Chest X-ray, PA view. Patient: 43 years old, sex F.
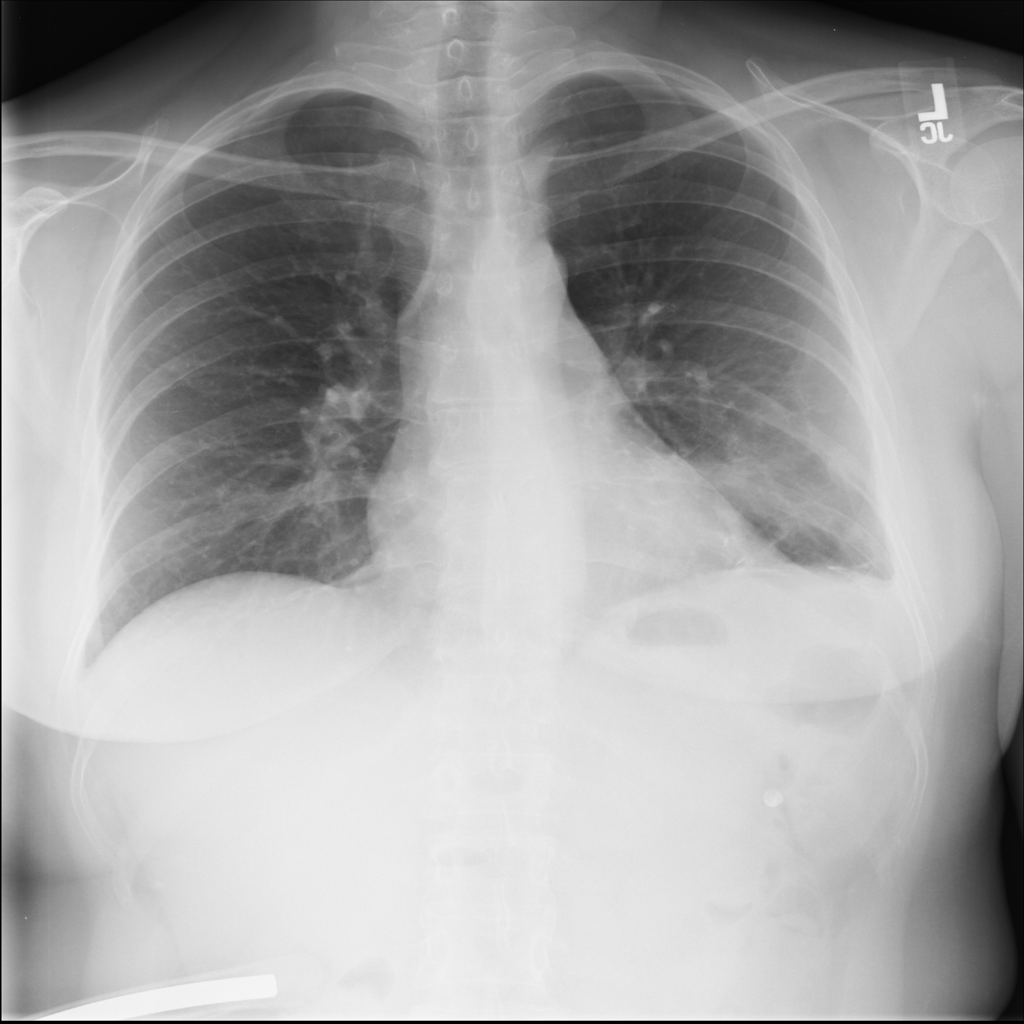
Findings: Effusion, Nodule